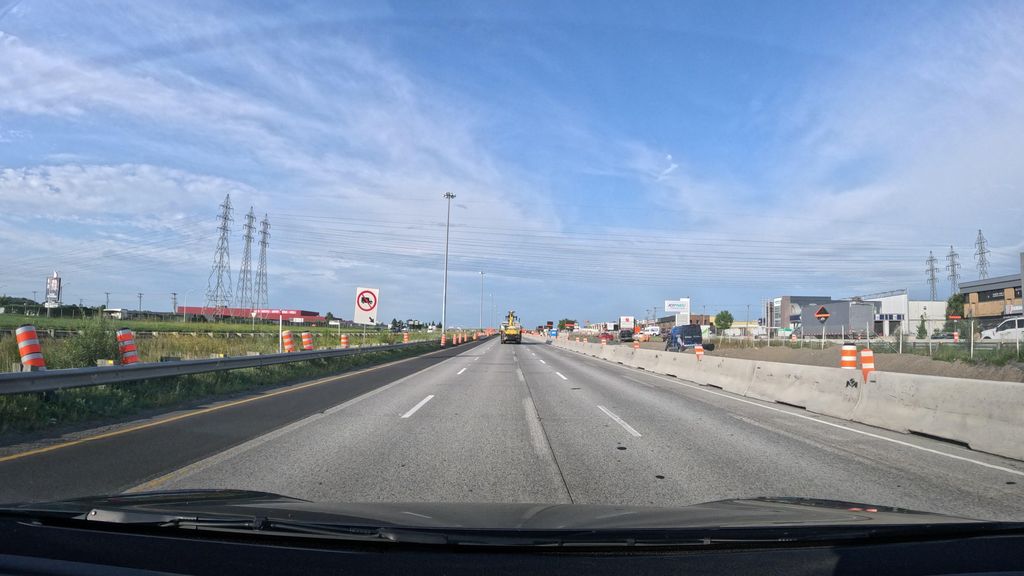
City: montreal